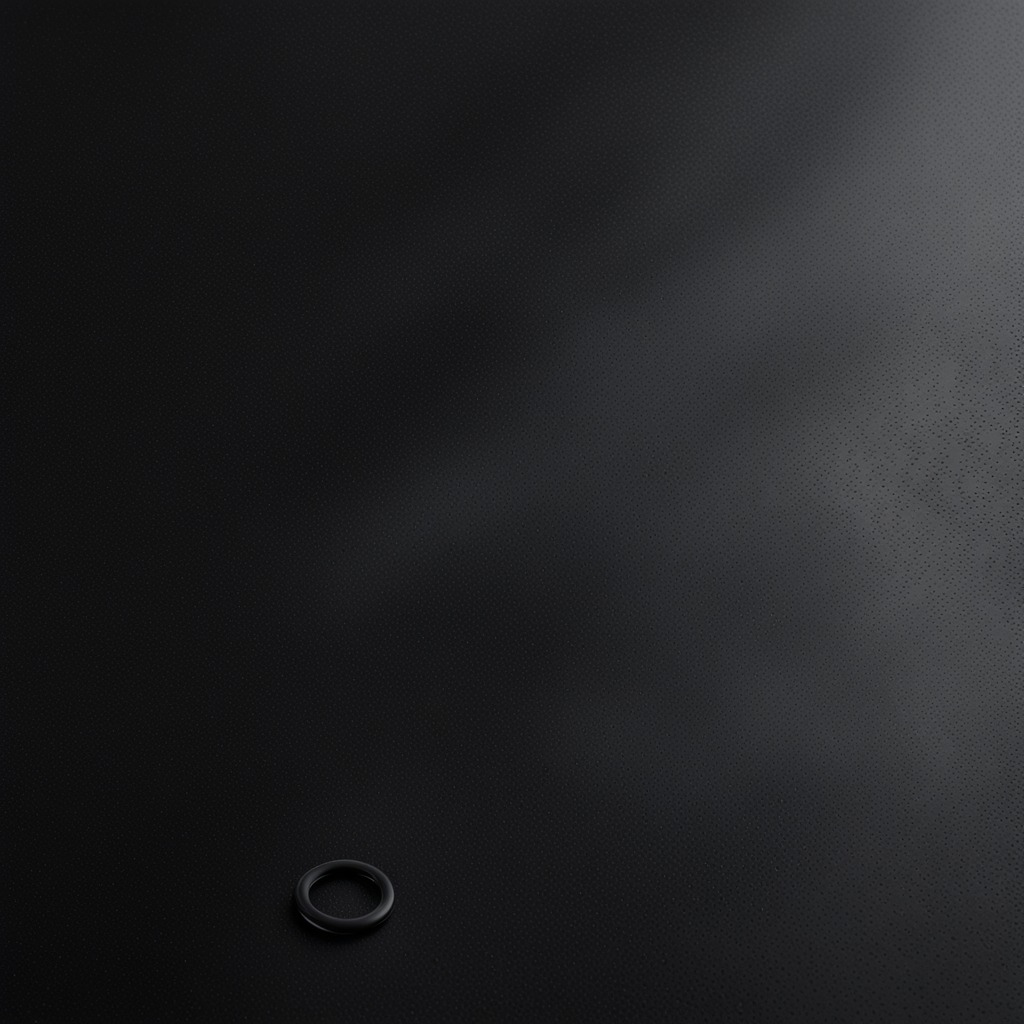
A rubber O-ring is lying on a clean granite tabletop covered with a black rubber mat inside a workshop at night.